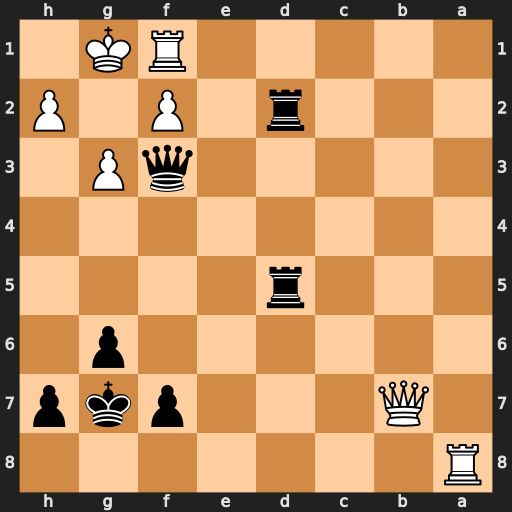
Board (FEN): R7/1Q3pkp/6p1/3r4/8/5qP1/3r1P1P/5RK1
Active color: b
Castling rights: -
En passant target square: -
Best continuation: Rxf2 Qb2+ Rxb2